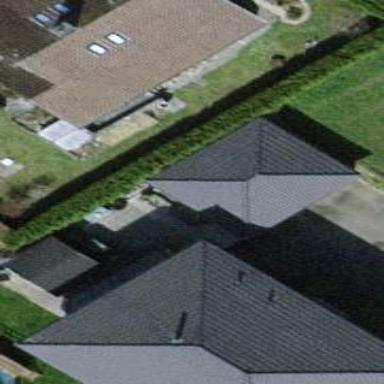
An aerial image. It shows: Garage.